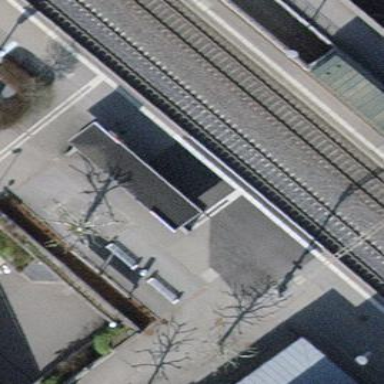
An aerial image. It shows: Shelter for public transport. It is public transport shelter.